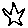
Label: star